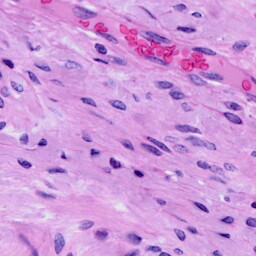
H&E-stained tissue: Cervix